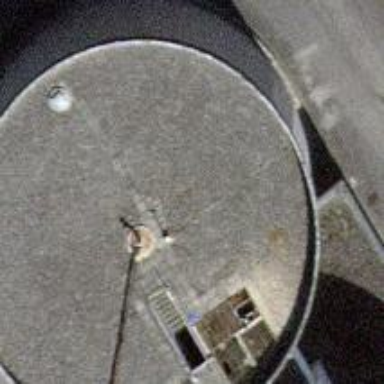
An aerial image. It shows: Building housing man-made water storage tank.